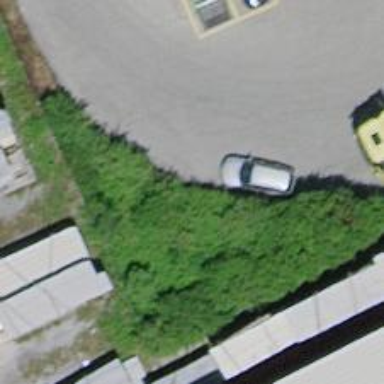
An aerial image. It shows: Retaining wall.